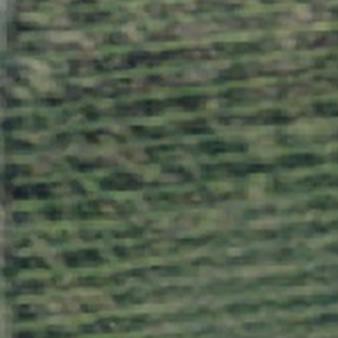
Label: other